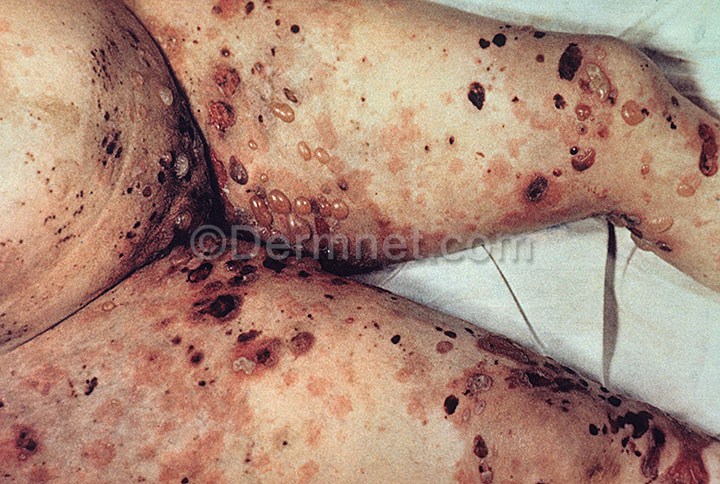
Disease: Bullous Disease Photos